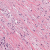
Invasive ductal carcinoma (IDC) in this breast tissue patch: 1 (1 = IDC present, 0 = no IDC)